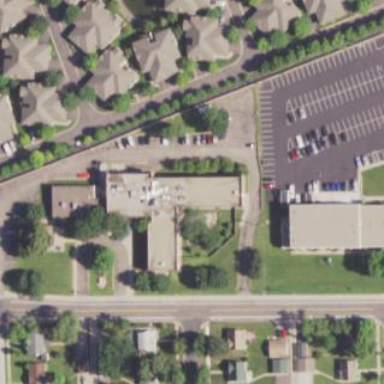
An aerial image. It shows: Nursing home building.